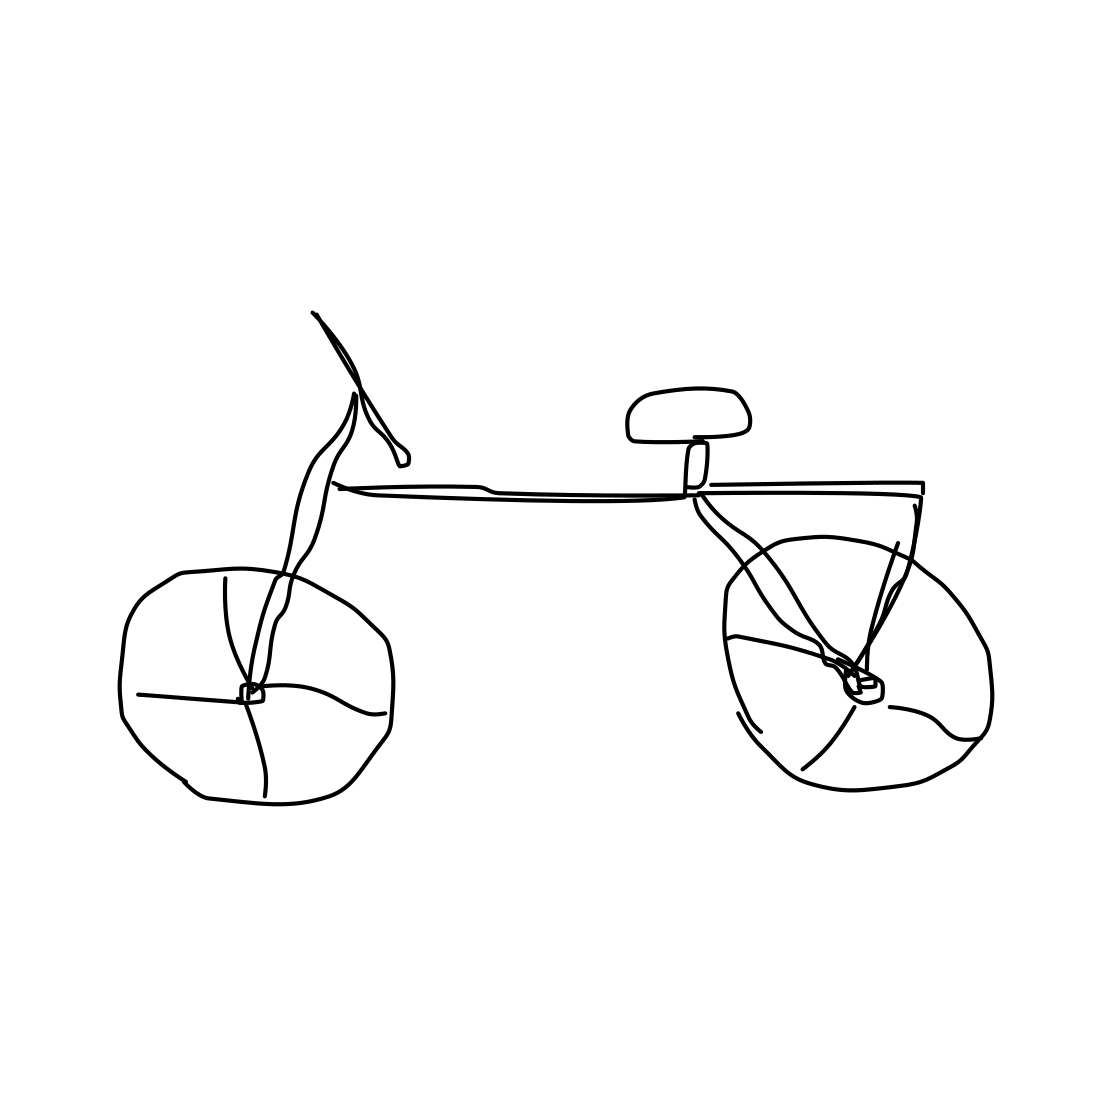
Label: bicycle